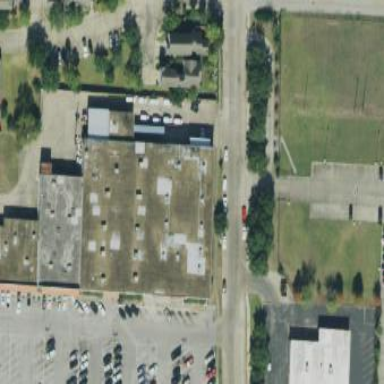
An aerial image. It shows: Retail building.